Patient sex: M
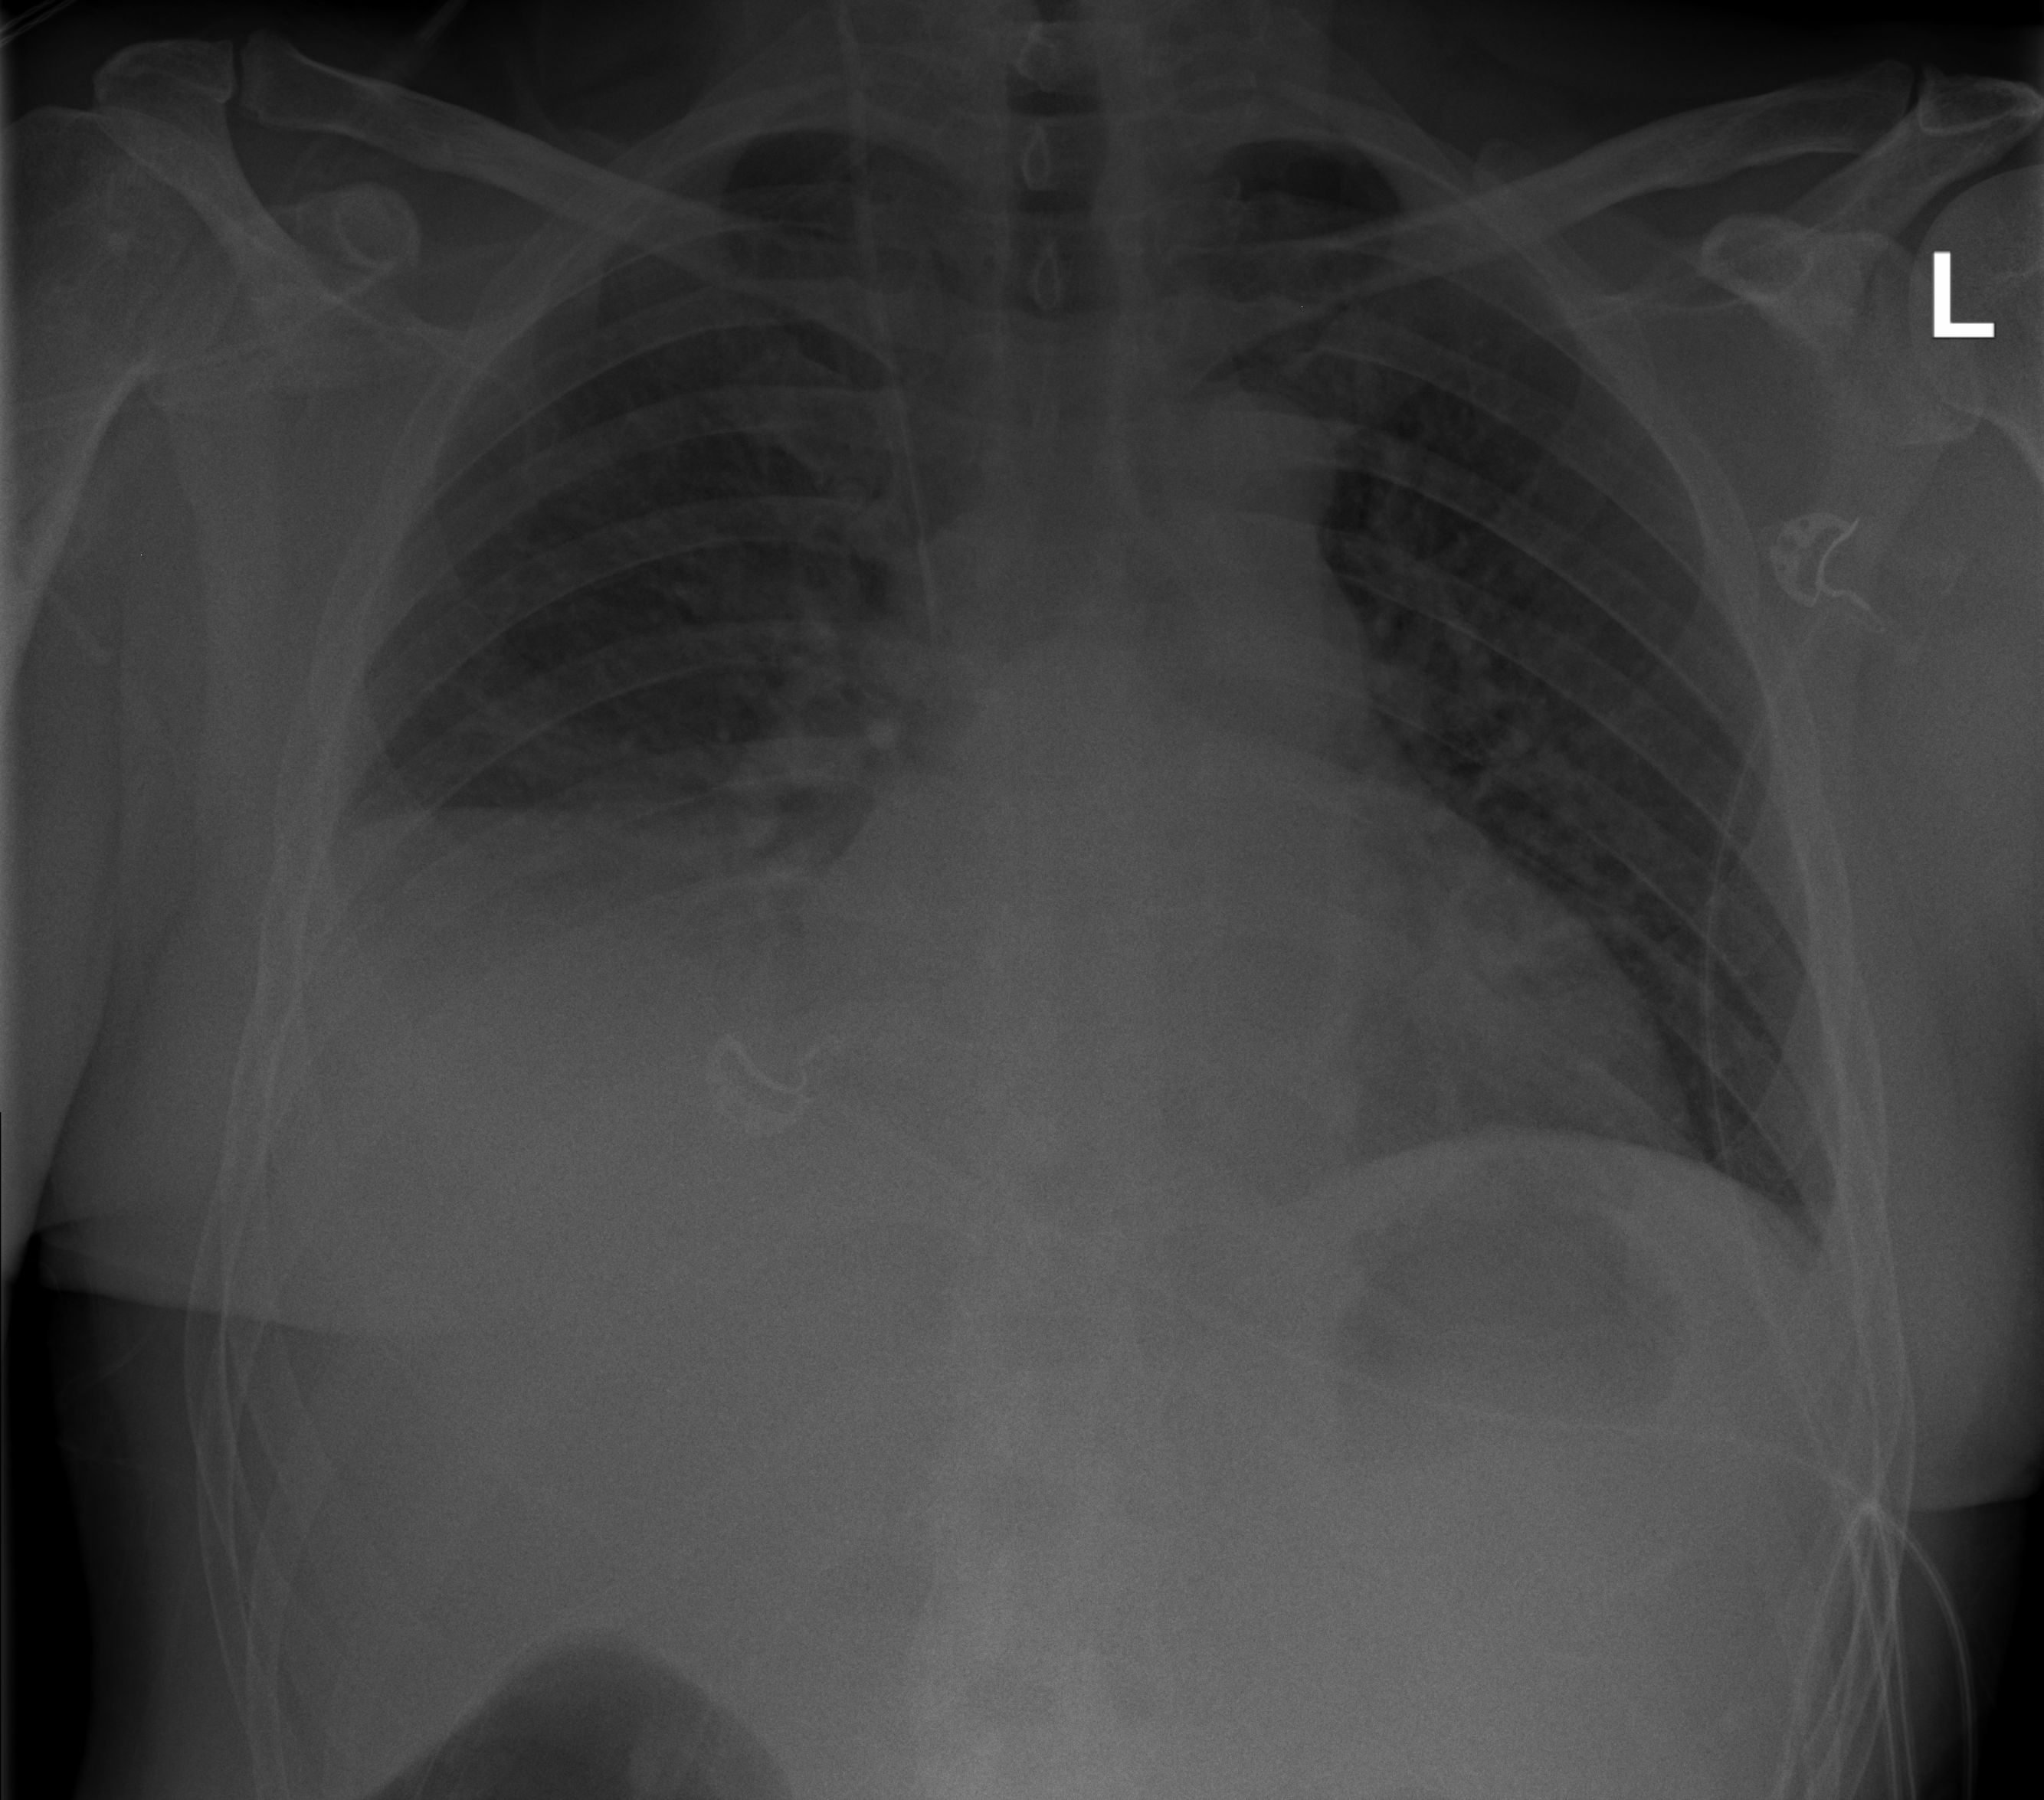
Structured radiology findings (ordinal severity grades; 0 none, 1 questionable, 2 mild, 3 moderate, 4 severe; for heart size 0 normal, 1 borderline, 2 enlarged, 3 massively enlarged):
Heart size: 0
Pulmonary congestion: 2
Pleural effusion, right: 0
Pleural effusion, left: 0
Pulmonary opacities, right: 0
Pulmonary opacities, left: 0
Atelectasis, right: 3
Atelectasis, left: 0